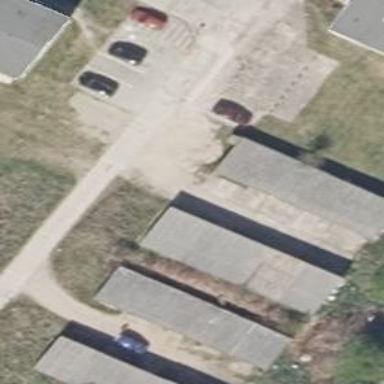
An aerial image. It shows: Group of garages.